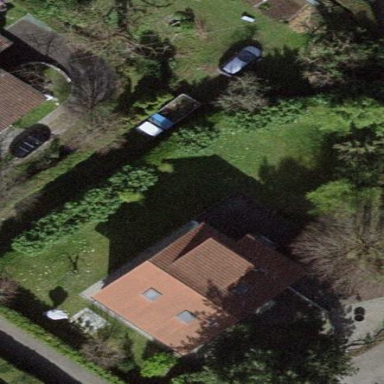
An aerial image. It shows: Garden enclosed by fence.